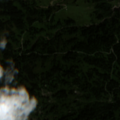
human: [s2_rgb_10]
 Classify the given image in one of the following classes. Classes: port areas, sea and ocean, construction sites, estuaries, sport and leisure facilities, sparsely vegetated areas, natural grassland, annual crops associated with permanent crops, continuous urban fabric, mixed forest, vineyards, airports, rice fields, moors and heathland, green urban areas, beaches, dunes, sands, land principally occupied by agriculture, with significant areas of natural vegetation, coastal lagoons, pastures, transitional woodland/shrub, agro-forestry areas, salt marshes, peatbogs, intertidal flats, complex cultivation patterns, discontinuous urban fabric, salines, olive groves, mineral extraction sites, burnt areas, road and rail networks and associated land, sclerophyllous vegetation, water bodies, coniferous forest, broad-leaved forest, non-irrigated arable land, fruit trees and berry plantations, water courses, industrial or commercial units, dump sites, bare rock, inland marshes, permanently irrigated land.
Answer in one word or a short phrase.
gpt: pastures, coniferous forest, natural grassland